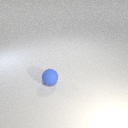
small blue rubber sphere